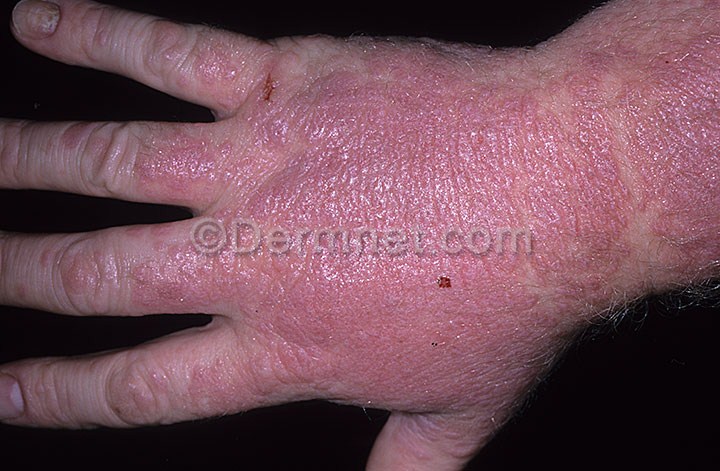
Disease: Psoriasis pictures Lichen Planus and related diseases